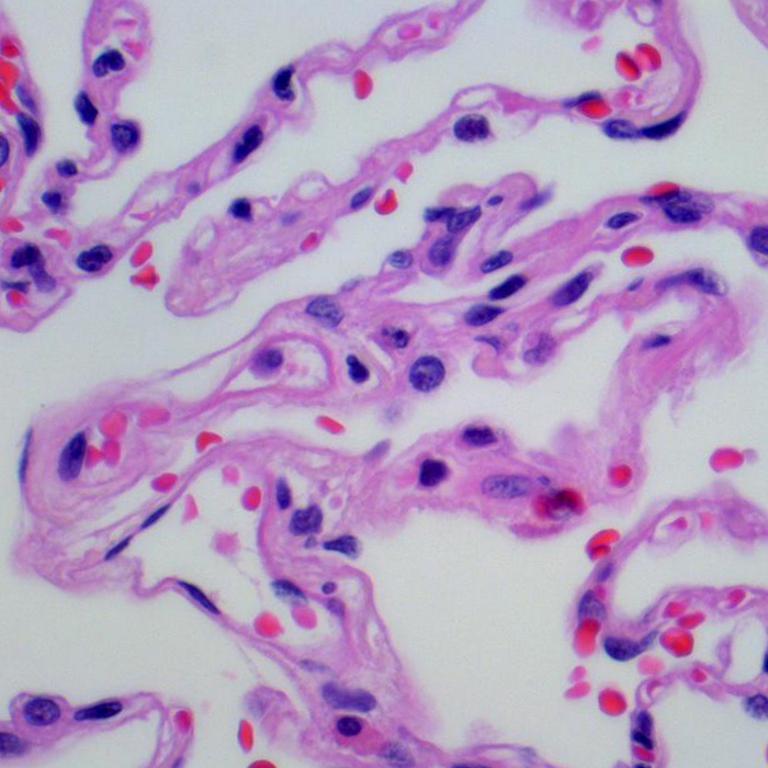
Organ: lung
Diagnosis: benign